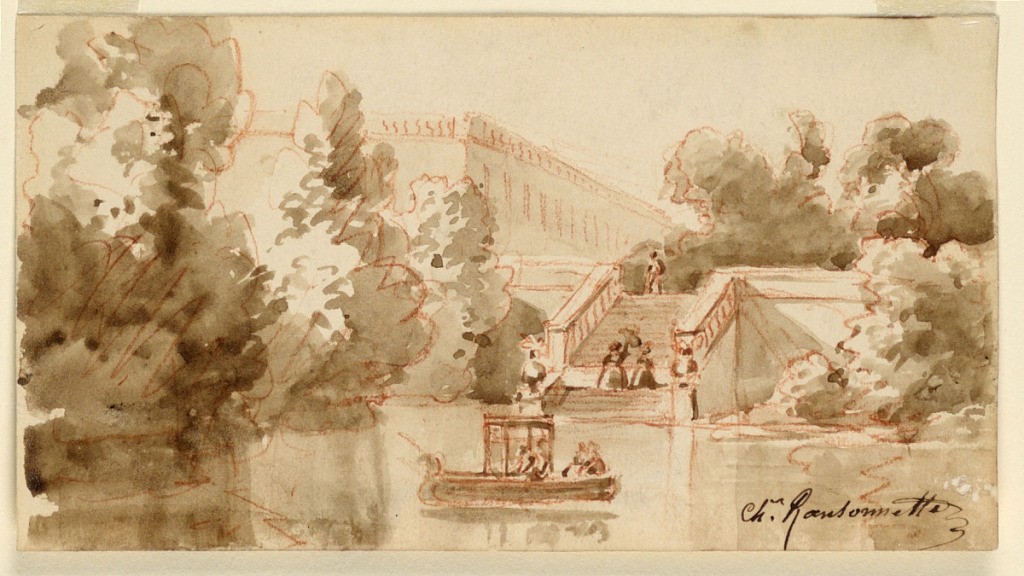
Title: Imaginary View of the Castle Vaux-le-Vicomte
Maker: Charles Nicolas Ransonnette, French, 1793 - 1877
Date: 1850-1870
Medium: Red crayon, brush and sepia wash on paper
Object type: Drawing
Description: A lake with a barge is in the foreground. Stairs lead up to a terrace, upon which trees and a corner view of a castle are shown. Some figures are shown.